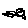
Label: bird